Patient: sex M, age 21
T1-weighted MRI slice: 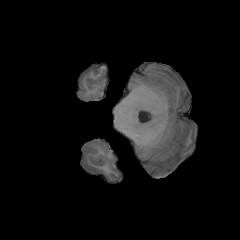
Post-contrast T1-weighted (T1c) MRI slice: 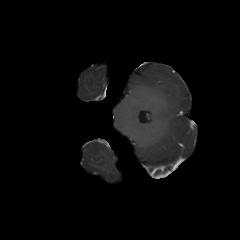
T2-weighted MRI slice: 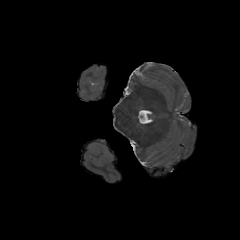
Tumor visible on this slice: no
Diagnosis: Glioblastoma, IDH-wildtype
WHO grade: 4